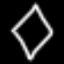
Label: diamond